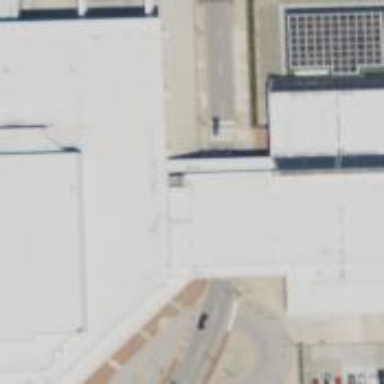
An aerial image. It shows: Footway that passes through building tunnel.